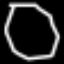
Label: octagon